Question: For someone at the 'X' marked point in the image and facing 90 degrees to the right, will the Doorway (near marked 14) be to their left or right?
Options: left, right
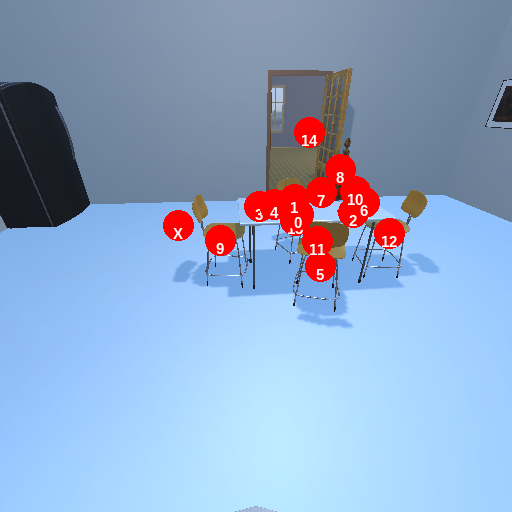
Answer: left